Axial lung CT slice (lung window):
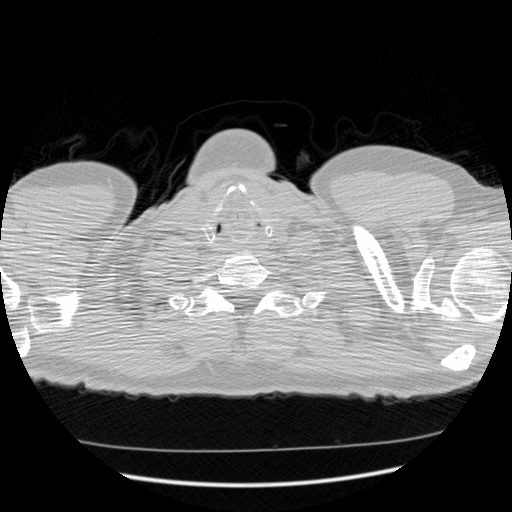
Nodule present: no